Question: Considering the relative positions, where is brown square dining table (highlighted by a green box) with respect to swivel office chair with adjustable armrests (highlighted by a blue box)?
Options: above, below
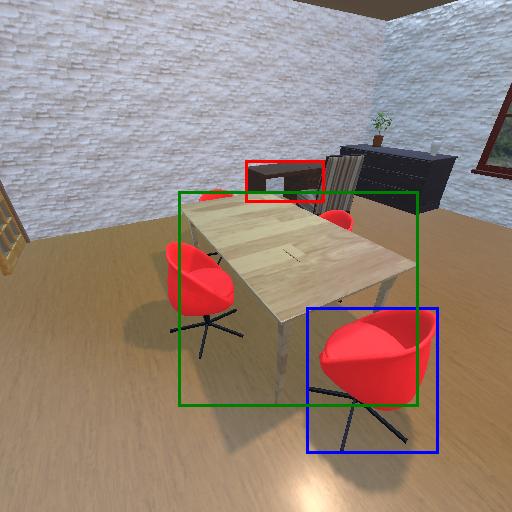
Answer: above